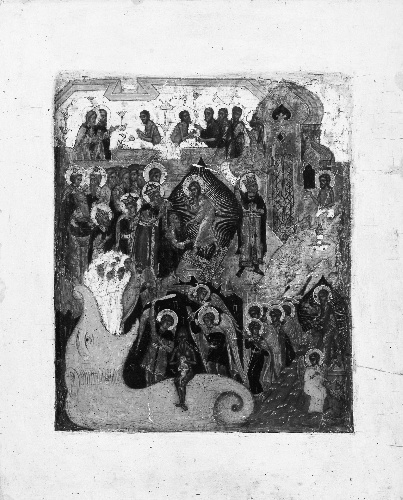
Title: The Resurrection of Christ and the Harrowing of Hell
Artist: Russian Painter
Artist bio: possibly 17th century
Object type: Painting
Classification: Paintings
Medium: Tempera on wood
Dimensions: 12 1/4 x 9 7/8 in. (31.1 x 25.1 cm)
Department: European Paintings
Credit line: Gift of Zoltan Ovary, in memory of Baby and Umberto Natali, 1982
Accession year: 1982
Repository: Metropolitan Museum of Art, New York, NY
Tags: Men|Hell|Saints|Christ|Resurrection